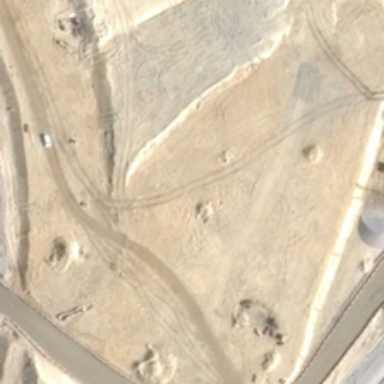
The bareland is on the side of the land .